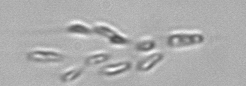
Label: Dinobryon